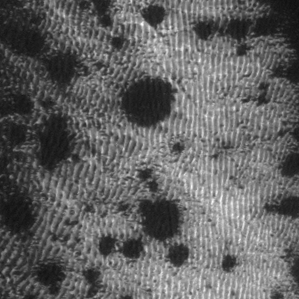
Label: frost